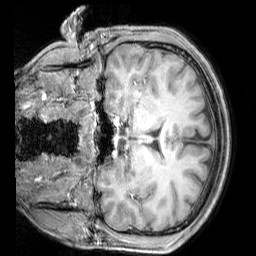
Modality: T1w
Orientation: coronal
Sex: male
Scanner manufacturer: siemens
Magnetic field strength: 3 T
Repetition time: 2.3 s
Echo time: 0.00226 s